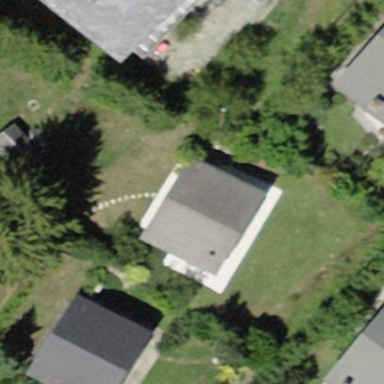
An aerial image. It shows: Detached building with gabled roof.